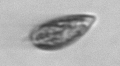
Label: Prorocentrum_triestinum